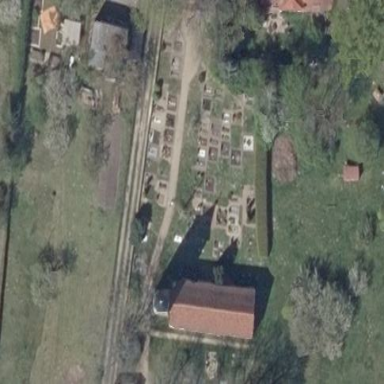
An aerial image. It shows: Grave yard.